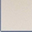
Piece: xx